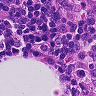
Metastatic tissue present: no